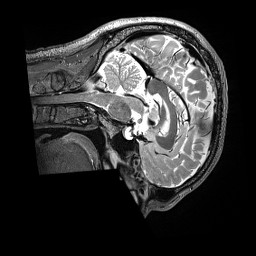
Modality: T2w
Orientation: sagittal
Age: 49
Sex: male
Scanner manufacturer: siemens
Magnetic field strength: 3 T
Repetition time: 3.2 s
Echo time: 0.564 s